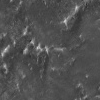
Atmospheric dust classification: not_dusty